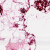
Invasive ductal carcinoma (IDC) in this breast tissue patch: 0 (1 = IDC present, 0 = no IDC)